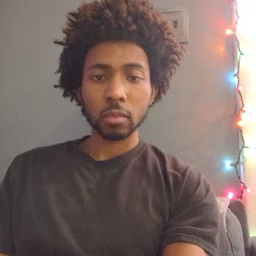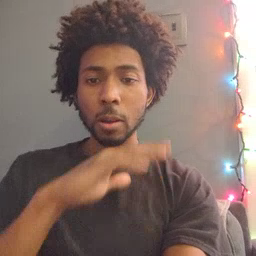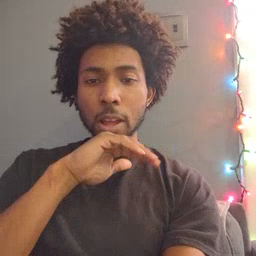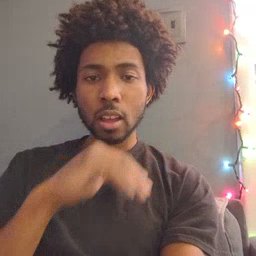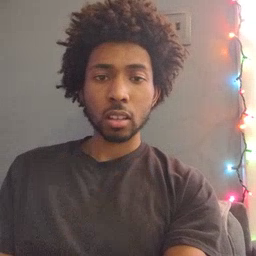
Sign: pig